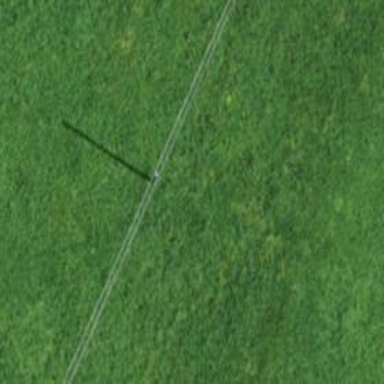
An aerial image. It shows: Minor power line.